Question: I am trying to compile code for my company legency program, it uses DevForce 2010 and i use a clean computer with win7 and VS2015 to complile the project
During compiling, i hit an error when trying to use custom tool to generate the entity file on edmx.tt and i receive the following error
I have DevForce 2010 6.1.16.0
I understand its some file not found, but it looks like all the dependent are installed. need help
> Severity Code Description Project File Line Suppression State
Error Running transformation: System.IO.FileNotFoundException: Could
not load file or assembly 'IdeaBlade.EntityModel.Edm.Metadata,
Version=6.1.16.0, Culture=neutral, PublicKeyToken=287b5094865421c0' or
one of its dependencies. The system cannot find the file specified.
File name: 'IdeaBlade.EntityModel.Edm.Metadata, Version=6.1.16.0,
Culture=neutral, PublicKeyToken=287b5094865421c0' at
IdeaBlade.VisualStudio.OM.CodeGenerator.BaseDomainModelTemplate..ctor(Object
textTransformation) at
IdeaBlade.VisualStudio.OM.CodeGenerator.DomainModelTemplate..ctor(Object
textTransformation) at
Microsoft.VisualStudio.TextTemplatingDEA9D3B21514CE4FC95E8376F9A7F75AB666800A9E7D8F8E8E09AD83552E00B7B56F9D59718DB1618A52DFA05F11232EC3FD39E1A41B91AE0EE9E264ED6270A2.GeneratedTextTransformation.TransformText()
in C:\Users\cat\Desktop\cat\cat\ITSDBModel.edmx.tt:line 8
[]
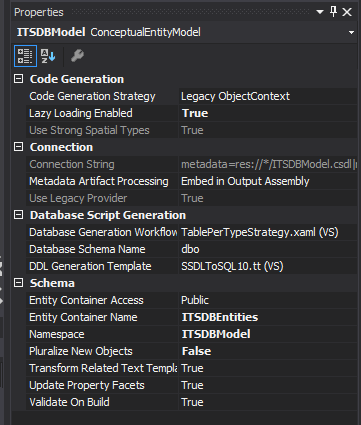
Answer: DevForce version 6.1.16 doesn't actually support VS2015. The "DevForce EDM Designer Extension", which extends the EDM Designer with additional DevForce properties and provides code generation of the DevForce model, won't be installed with VS2015. Other components of DF which don't specifically involve VS integration will be installed though, which makes things confusing. You're getting the error because this extension isn't installed and the required assemblies aren't available.
IdeaBlade never released a version of DF2010 which supports VS2015.
You have a couple different options -
1. If you have access to VS2013 (or VS2012 or VS2010) you can work with the legacy project in one of those IDEs.
2. If you're a licensed customer, contact IdeaBlade and they can work something out - most likely provide you with a customized EDMX extension to get you past the problem.
3. DF2010 was mostly superseded by DF2012, which does include support for VS2015 (and will support VS2017 later this year). An upgrade isn't necessarily painless if your project is large or complex, but that could be something to think about. DF2010 licenses also work in DF2012.
For more information on the 6.1.16 release, see the <URL>.